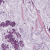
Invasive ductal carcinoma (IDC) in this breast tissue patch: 1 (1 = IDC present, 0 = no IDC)